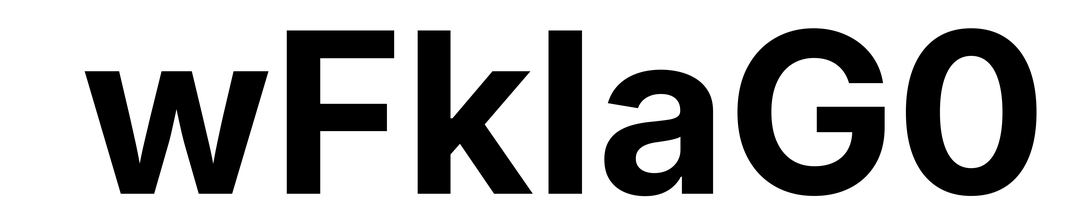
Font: Inter_Bold